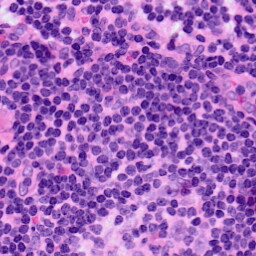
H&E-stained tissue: LymphNode